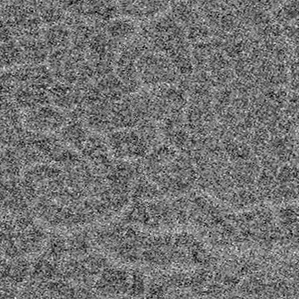
Label: frost